【题型】解答题　【知识点】平面几何　【难度】easy
如图，在平行四边形 $ABCD$ 中，点 $G$ 是 $BC$ 延长线上一点，$AG$ 与 $BD$ 交于点 $E$，与 $DC$ 交于点 $F$，如果 $AB = 6$，$CG = \frac{1}{2}BC$，求：

\noindent (1) $DF$ 的长度；

\noindent (2) 三角形 $ABE$ 与三角形 $FDE$ 的面积之比。
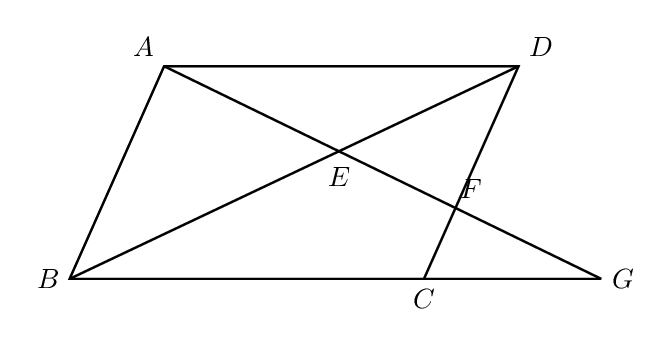
【解答】

\noindent \textbf{【答案】} (1)$\boldsymbol{4}$；(2)$\boldsymbol{9:4}$

\vspace{0.2cm}
\noindent \textbf{【分析】} 本题考查平行四边形的性质，相似三角形的判定和性质：
(1) 由平行四边形对边平行且相等，可得$AD\parallel BC$，$AB\parallel DC$，$CD = AB = 6$，$AD = BC$，由平行线的性质得$\angle ADF = \angle GCF$，$\angle DAF = \angle CGF$，证明$\triangle ADF \sim \triangle GCF$，根据对应边长成比例即可求解；
(2) 证明$\triangle BAE \sim \triangle DFE$，根据相似三角形的面积比等于相似比的平方，即可求解．

\vspace{0.2cm}
\noindent \textbf{【详解】}
(1) 解：$\because$四边形$ABCD$是平行四边形，$AB = 6$，
$\therefore AD\parallel BC$，$AB\parallel DC$，$CD = AB = 6$，$AD = BC$，
$\because CG = \dfrac{1}{2}BC$，
$\therefore CG = \dfrac{1}{2}AD$，

$\because AD\parallel BC$，
$\therefore \angle ADF = \angle GCF$，$\angle DAF = \angle CGF$，
$\therefore \triangle ADF \sim \triangle GCF$，
$\therefore \dfrac{DF}{CF} = \dfrac{AD}{GC} = 2$，
$\therefore DF = 2CF$，

$\because DF + CF = CD = 6$，
$\therefore DF = \dfrac{2}{3}CD = 4$；

(2) 解：$\because AB\parallel DC$，
$\therefore \angle BAE = \angle DFE$，$\angle ABE = \angle FDE$，
$\therefore \triangle BAE \sim \triangle DFE$，
$\therefore \dfrac{AB}{DF} = \dfrac{6}{4} = \dfrac{3}{2}$，
$\therefore \dfrac{S_{\triangle ABE}}{S_{\triangle FDE}} = \left(\dfrac{3}{2}\right)^2 = \dfrac{9}{4}$．

即三角形$ABE$与三角形$FDE$的面积之比为$9:4$．